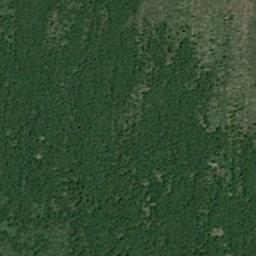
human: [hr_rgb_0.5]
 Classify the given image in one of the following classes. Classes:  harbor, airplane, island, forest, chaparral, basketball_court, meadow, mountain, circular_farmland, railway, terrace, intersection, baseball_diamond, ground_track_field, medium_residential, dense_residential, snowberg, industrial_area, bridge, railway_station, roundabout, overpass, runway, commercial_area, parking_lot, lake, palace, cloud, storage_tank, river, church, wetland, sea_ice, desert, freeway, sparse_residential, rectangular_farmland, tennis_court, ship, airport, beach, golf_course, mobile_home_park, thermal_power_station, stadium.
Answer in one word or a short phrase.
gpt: meadow